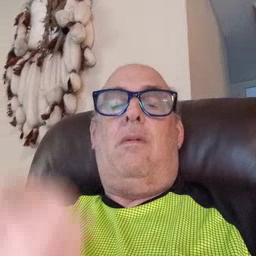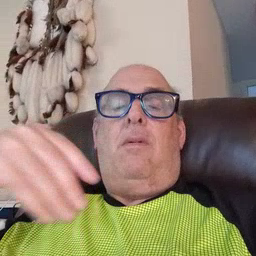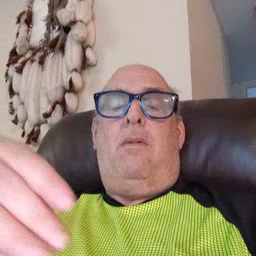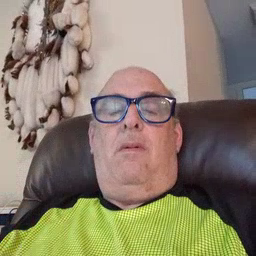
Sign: store